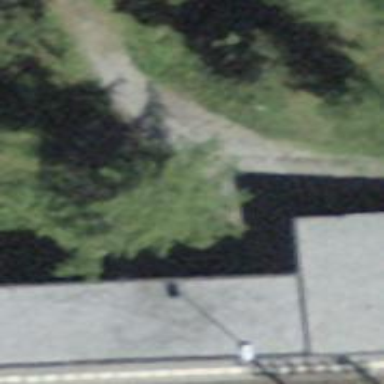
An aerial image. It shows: Path covered in grass.